Question: I can't use 'ng-click' event in my Controller with .
'''
(function() {
'use strict';
angular.module('starter.controllers')
.controller('MapsCtrl', maps);
function maps($ionicLoading, $compile, $stateParams) {
var vm = this;
var citiesList = [
{
id: 1,
city: 'City One',
desc: 'This is the best city in the world!',
lat: -25.<PHONE>,
long: -49.<PHONE>
},
{
id: 2,
city: 'City Two',
desc: 'This city is aiiiiite!',
lat: -25.481642,
long: -49.293805
},
{
id: 3,
city: 'City Three',
desc: 'This is the second best city in the world!',
lat: -25.<PHONE>,
long: -49.<PHONE>
},
{
id: 4,
city: 'City Four',
desc: 'This city is live!',
lat: -25.424667,
long: -49.<PHONE>
}
];
var _siteLatLng = new google.maps.LatLng(-25.<PHONE>, -49.<PHONE>); // city One default
var _hospitalLatLng = new google.maps.LatLng(-25.481642, -49.293805); // city Two default
var _mapOptions = {
zoom: 4,
center: _siteLatLng,
mapTypeId: google.maps.MapTypeId.TERRAIN
};
var _map = new google.maps.Map(document.getElementById('map'), _mapOptions);
var _markers = [];
var createMarker = function(info) {
var _marker = new google.maps.Marker({
map: _map,
position: new google.maps.LatLng(info.lat, info.long),
title: info.city
});
_marker.content = '<div class="infoWindowContent">' + info.desc + '</div>';
var _htmlInfo = '<div><a ng-click="vm.clickTest(' + info.id + ')"><h2>' + _marker.title + '</h2></a>' + _marker.content + "</div>";
var _compiled = $compile(_htmlInfo)(vm);
var _infoWindow = new google.maps.InfoWindow({
content: _compiled[0]
});
google.maps.event.addListener(_marker, 'click', function() {
// infoWindow.setContent(_htmlInfo);
_infoWindow.open(_map, _marker);
});
_markers.push(_marker);
}
for (var i = 0; i < citiesList.length; i++) {
createMarker(citiesList[i]);
};
// BEGIN -- Destionation
var _directionsService = new google.maps.DirectionsService();
var _directionsDisplay = new google.maps.DirectionsRenderer();
var _request = {
origin: _siteLatLng,
destination: _hospitalLatLng,
travelMode: google.maps.TravelMode.DRIVING
};
_directionsService.route(_request, function(response, status) {
if (status == google.maps.DirectionsStatus.OK) {
_directionsDisplay.setDirections(response);
}
});
_directionsDisplay.setMap(_map);
// END -- Destination
// Declare variables as vm
vm.map = _map;
vm.markers = _markers;
vm.centerOnMe = function() {
if (!vm.map)
return;
vm.loading = $ionicLoading.show({
content: 'Getting current location...',
showBackdrop: false
});
navigator.geolocation.getCurrentPosition(function(pos) {
vm.map.setCenter(
new google.maps.LatLng(pos.coords.latitude, pos.coords.longitude)
);
$ionicLoading.hide();
var _position = new google.maps.LatLng(pos.coords.latitude, pos.coords.longitude);
var _marker = new google.maps.Marker({
map: vm.map,
position: _position,
title: 'You are here!',
icon: 'images/places/place_black.png'
});
console.log( _position );
console.log( pos);
console.log( vm.map );
var _htmlInfo = '<div><h1>You!</h1> Content text.</div>';
var _compiled = $compile(_htmlInfo)(vm);
var _infoWindow = new google.maps.InfoWindow({
content: _compiled[0]
});
google.maps.event.addListener(_marker, 'click', function() {
// infoWindow.setContent(_htmlInfo);
_infoWindow.open(_map, _marker);
});
},
function(error) {
alert('Unable to get location: ' + error.message);
});
};
vm.clickTest = function(_id) {
console.log('Clicked!!!', _id);
alert(citiesList[_id - 1].city + ' is clicked! :D');
};
};
})();
'''
Console error:
'''
Uncaught TypeError: scope.$apply is not a function
(anonymous function) @ ionic.bundle.js:53438
eventHandler @ ionic.bundle.js:11713
//ionic.bundle.js line: 53438
/**
* @private
*/
.factory('$ionicNgClick', ['$parse', function($parse) {
return function(scope, element, clickExpr) {
var clickHandler = angular.isFunction(clickExpr) ?
clickExpr :
$parse(clickExpr);
element.on('click', function(event) {
scope.$apply(function() { // (x) Uncaught TypeError: scope.$apply is not a function
clickHandler(scope, {$event: (event)});
});
});
// Hack for iOS Safari's benefit. It goes searching for onclick handlers and is liable to click
// something else nearby.
element.onclick = noop;
};
}])
'''
Please, help me, if possible!
Thanks!
---

If I click in title from Window, return the error in the console.
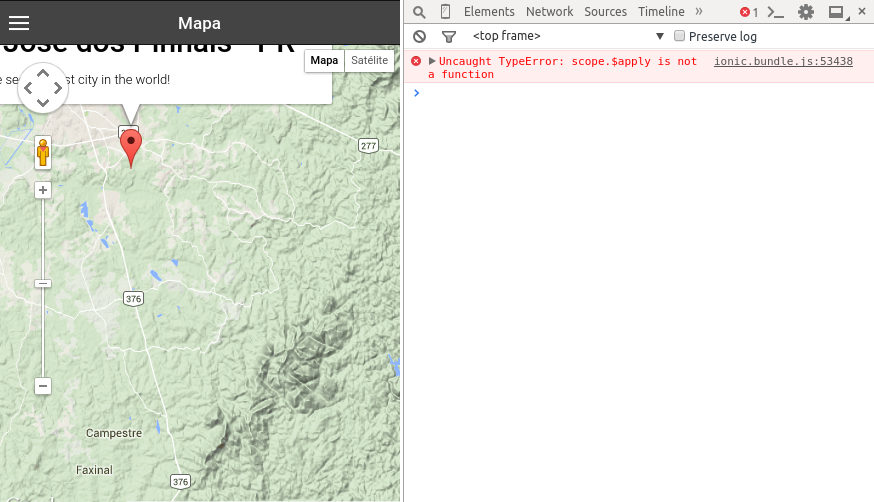
Answer: Inside the controller used as ControllerAs you reference the scope with 'this'.
try something like:
'''
var _compiled = $compile(_htmlInfo)(this);
...
this.clickTest =...
'''
See <URL>